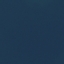
Land use / land cover: SeaLake